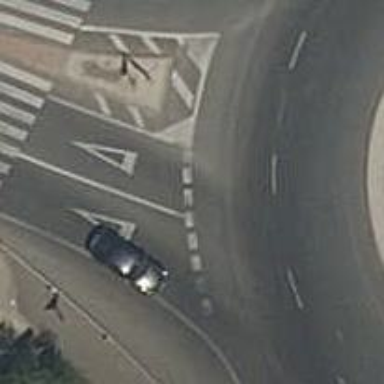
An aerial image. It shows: Road with "give way" sign.